Question: I'm very impressed with Josh's <URL> about 'angular way' and declarative style in client-side.
But can you help me to understand, how to do that:
I have a single-page app with the menubar in the left side, and div container on the right-side.
When user clicking the menu item in the left menubar, on the right side I must to open the new tab with some grid,like this:

In angular I realized the '<grid>' directive.
When user click menuitem, I must add dynamically this grid directive with params on the right side.
What is the angular way for doing this functionality?
I found <URL> how I use it in my case
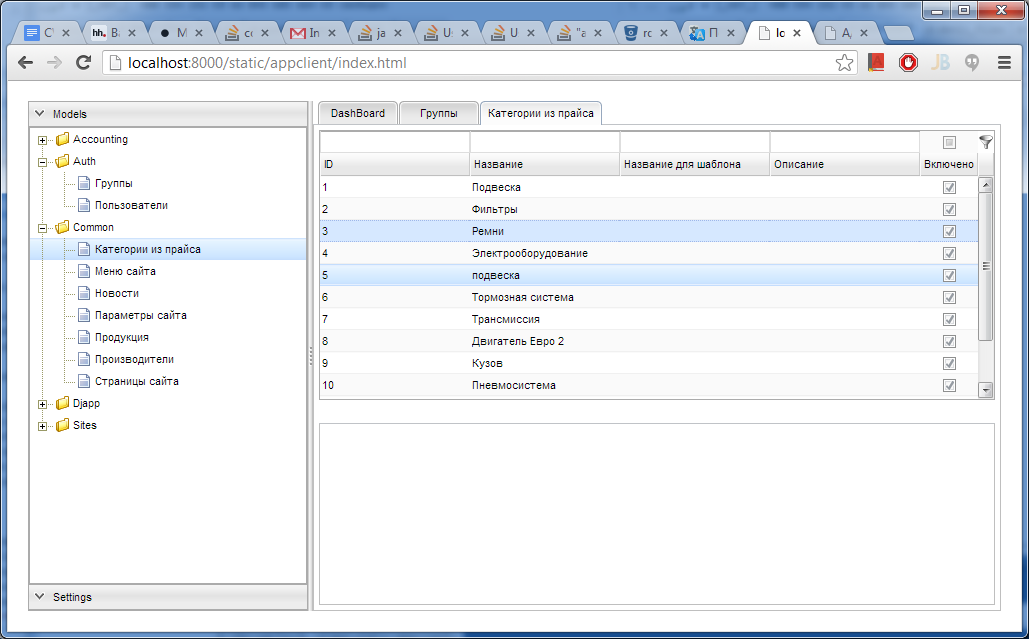
Answer: Since you asked a general question, let me give you a general answer. It should be helpful :)
AngularJS is driven, and if you want to make any change to the UI, the first thing you may think is how to achieve it by changing . Given this idea, we can implement it like this:
1. Define a ng-repeater, which should render tabs for a list of Tab objects called MyTabs, for instance.
2. When you want to add a new tab, then create a tab object and add/push it to MyTabs.
3. AngularJS will magically render it on the UI, thanks to the 2-way data binding.